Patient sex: F
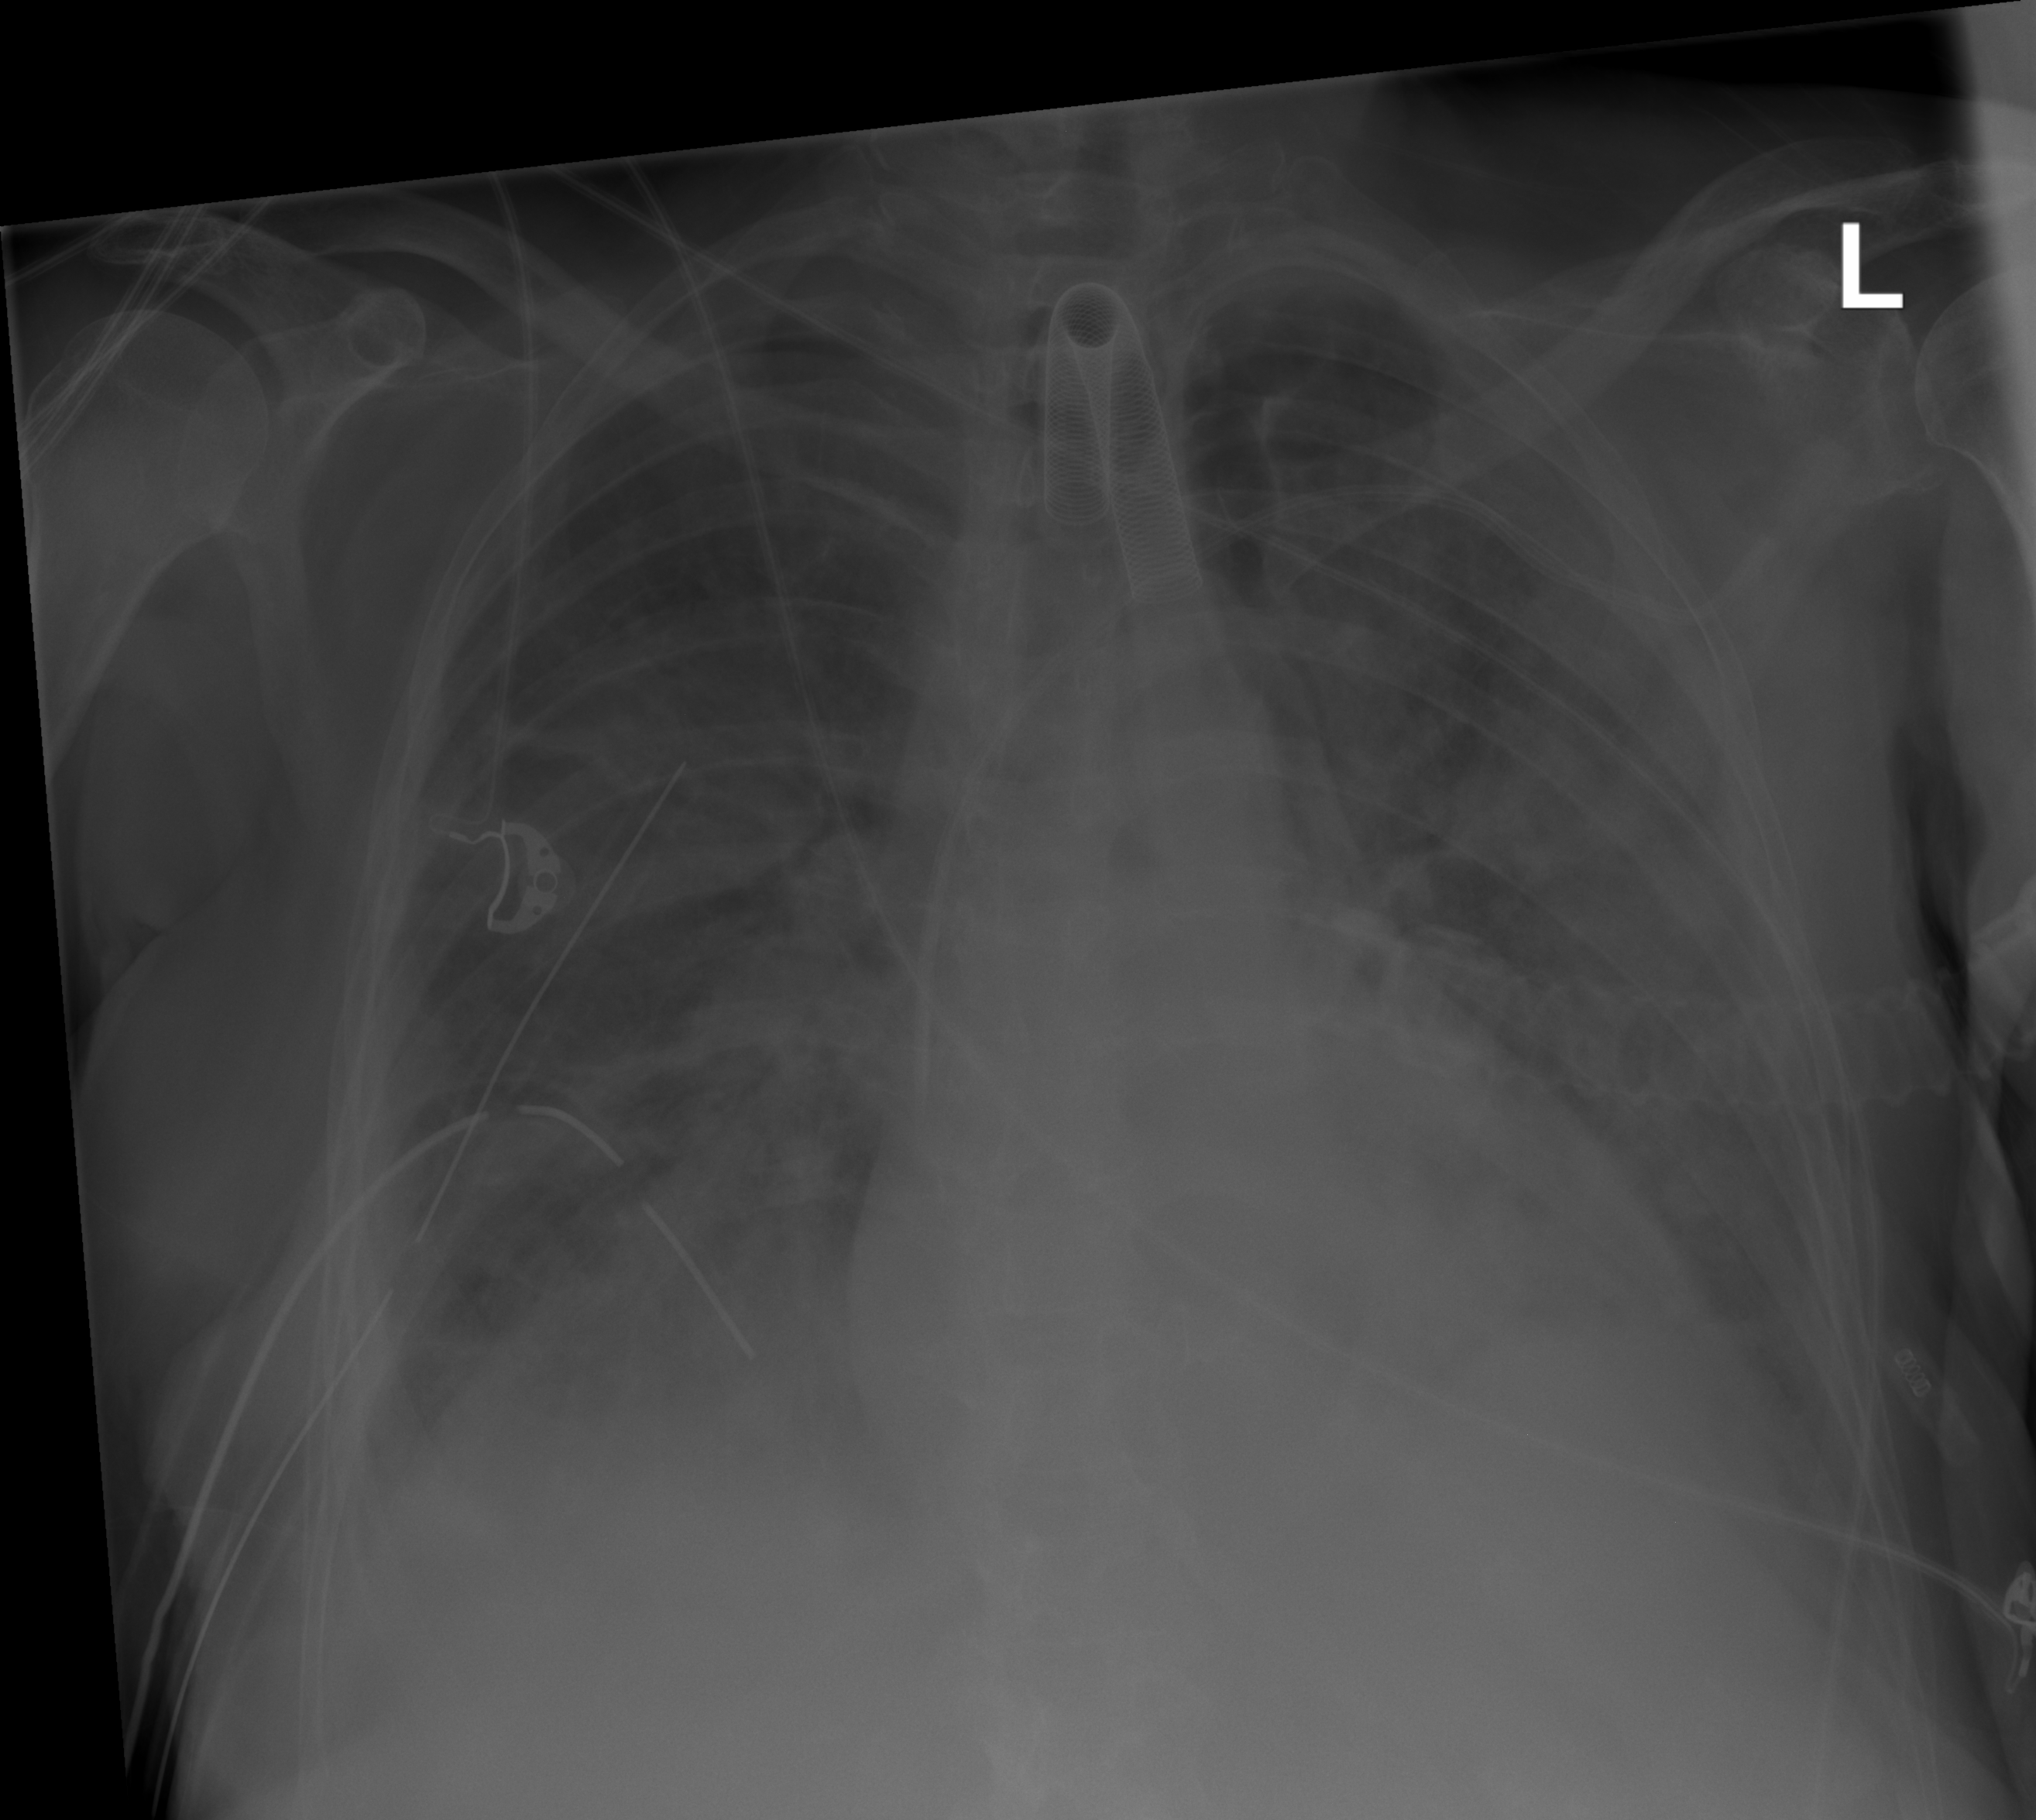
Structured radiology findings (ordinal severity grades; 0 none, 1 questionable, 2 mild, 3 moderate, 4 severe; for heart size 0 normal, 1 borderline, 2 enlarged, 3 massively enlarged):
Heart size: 0
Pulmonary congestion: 3
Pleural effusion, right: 3
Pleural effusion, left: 2
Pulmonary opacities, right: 3
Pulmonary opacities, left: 3
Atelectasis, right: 2
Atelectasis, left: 2